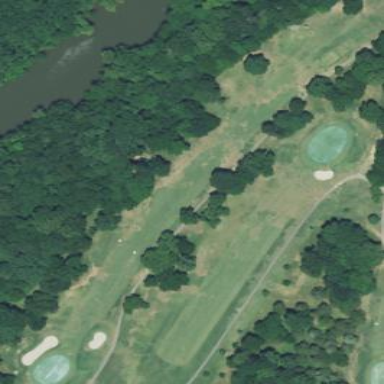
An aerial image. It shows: Scenic golf fairway.